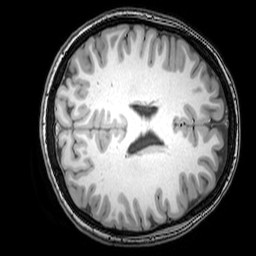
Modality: T1w
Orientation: axial
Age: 20
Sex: female
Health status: healthy
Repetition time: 0.081 s
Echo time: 0.037 s